Field crop: maize
Growth stage: 2
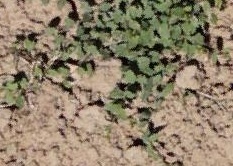
Species: convolvulus